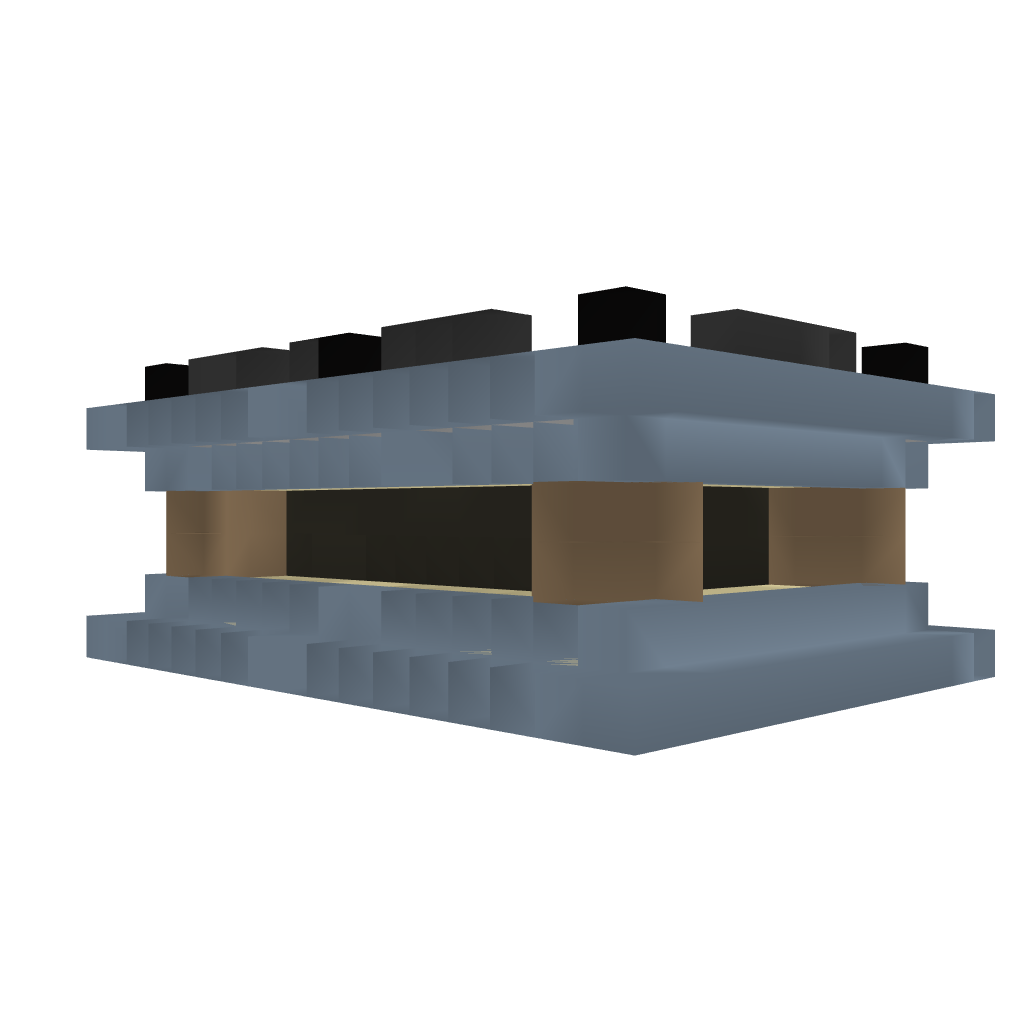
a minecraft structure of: Nature Shrine